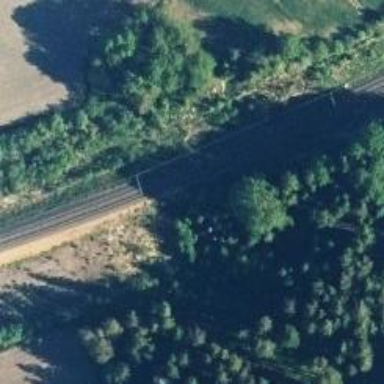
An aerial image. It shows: Railway with continuous electrified contact lines.